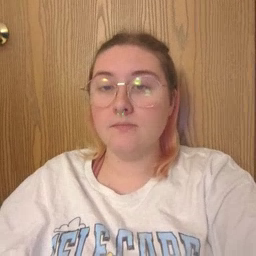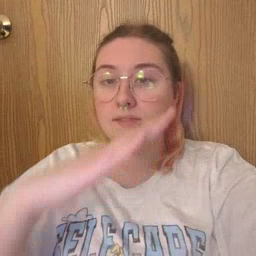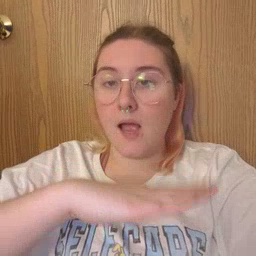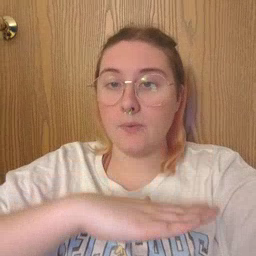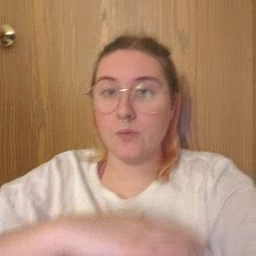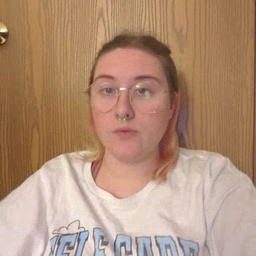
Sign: table